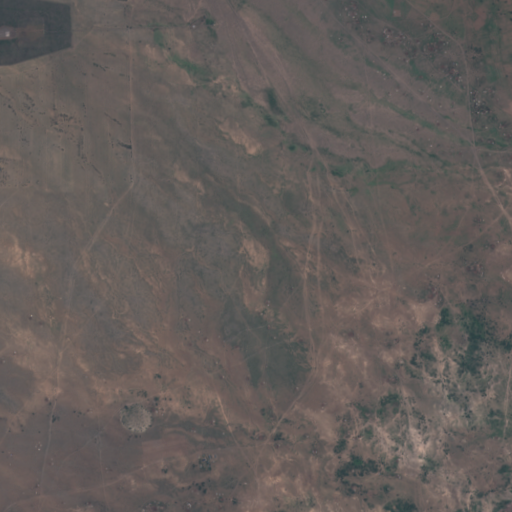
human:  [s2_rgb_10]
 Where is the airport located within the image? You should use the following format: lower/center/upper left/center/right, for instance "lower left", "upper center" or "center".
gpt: The airport is located in the upper left of the image.
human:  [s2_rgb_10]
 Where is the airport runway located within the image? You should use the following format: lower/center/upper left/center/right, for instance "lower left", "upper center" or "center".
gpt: The airport runway is located in the upper left of the image.
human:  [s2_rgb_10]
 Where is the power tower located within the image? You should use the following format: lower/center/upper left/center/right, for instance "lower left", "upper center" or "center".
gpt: There is no power tower in the image.